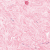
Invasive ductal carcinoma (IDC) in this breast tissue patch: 0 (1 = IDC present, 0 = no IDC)